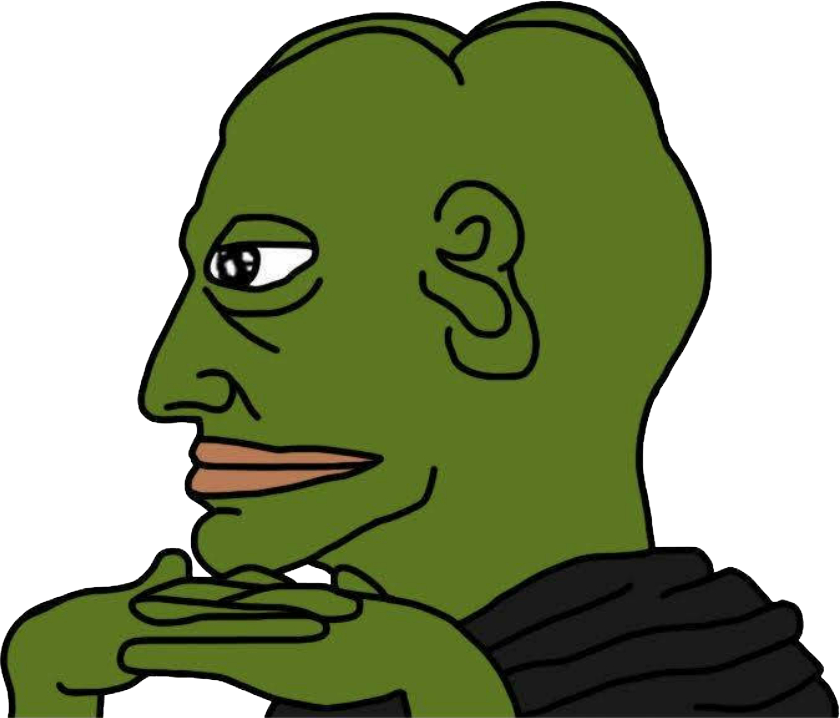
Label: 5_Pepe